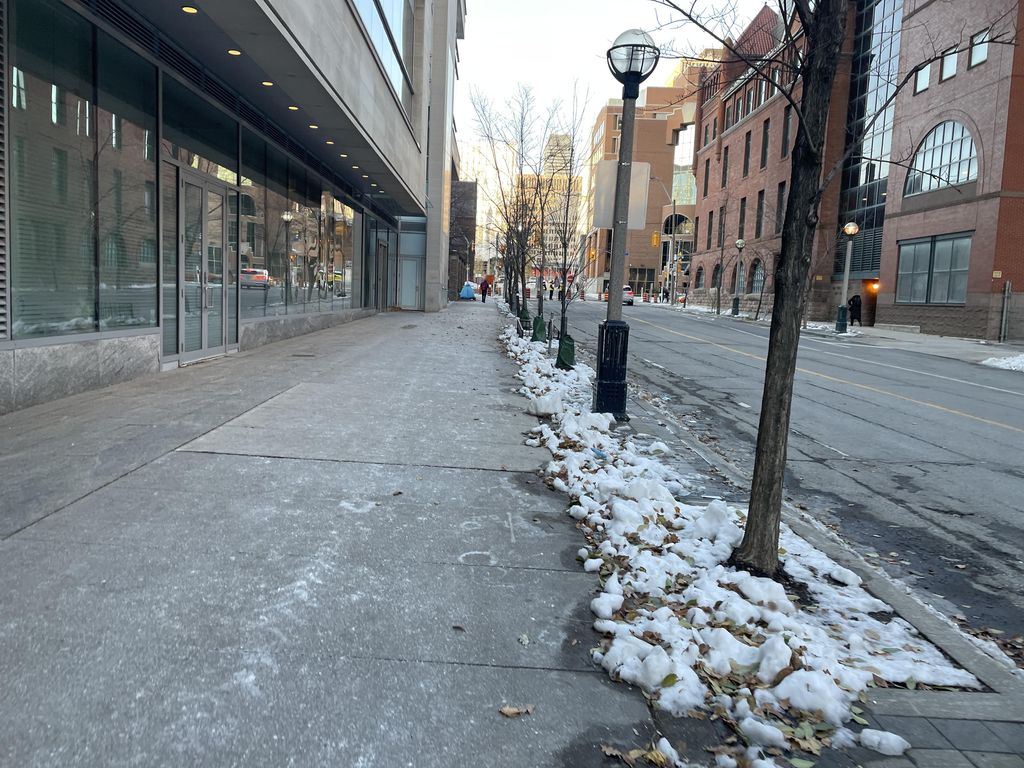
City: toronto